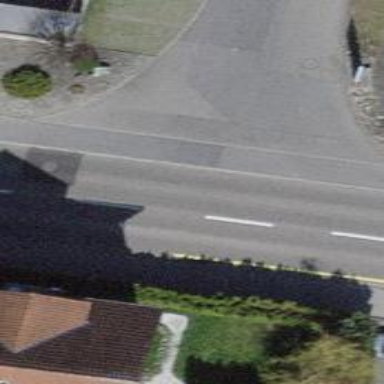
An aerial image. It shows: Primary highway with asphalt surface. There are separate sidewalks on both sides.